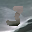
Label: 3